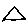
Label: triangle